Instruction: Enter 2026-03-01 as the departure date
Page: home
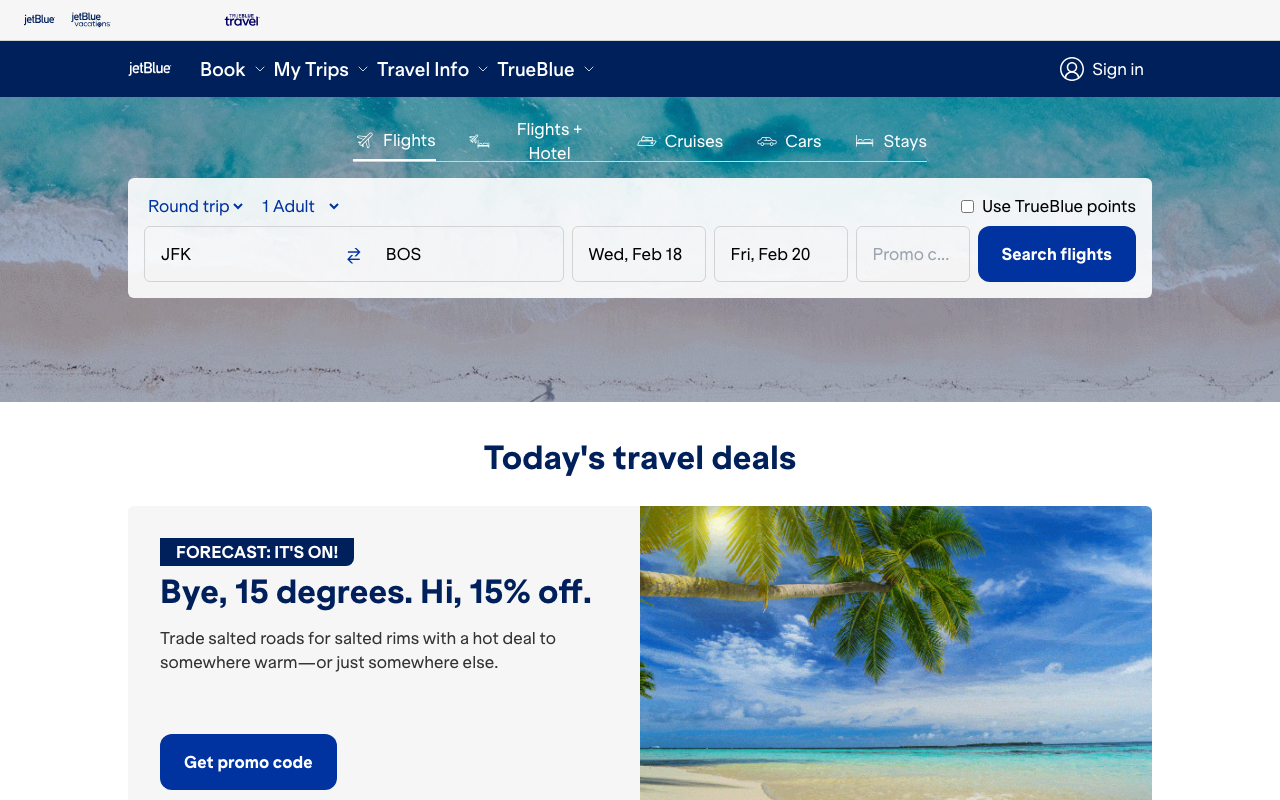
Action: type